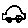
Label: car